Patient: sex F, age 58
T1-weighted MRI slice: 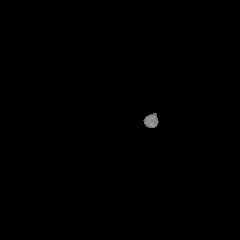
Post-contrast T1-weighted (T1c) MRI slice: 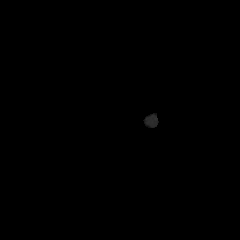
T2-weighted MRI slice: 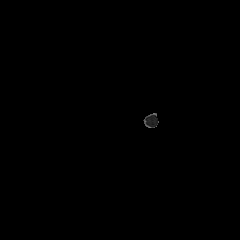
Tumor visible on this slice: no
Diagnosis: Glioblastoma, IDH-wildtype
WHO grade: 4